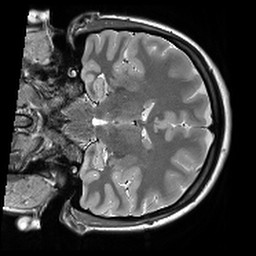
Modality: T2starw
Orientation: coronal
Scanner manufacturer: siemens
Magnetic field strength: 3 T
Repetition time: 8.1 s
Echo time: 0.05 s